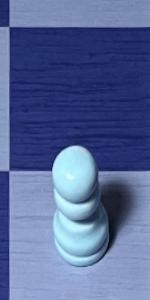
Label: Pawn_White